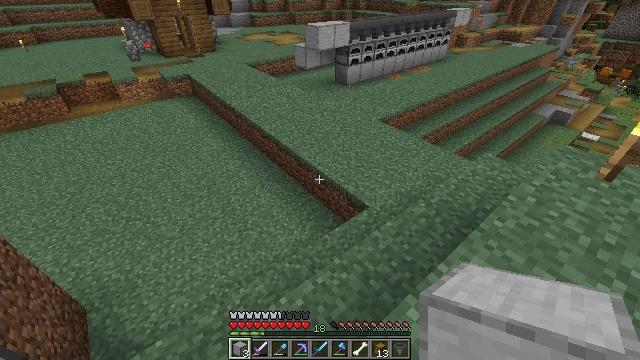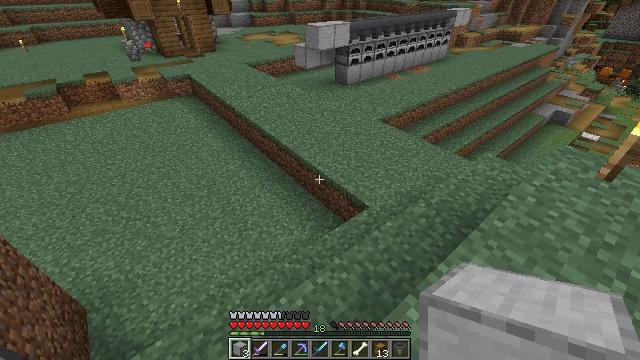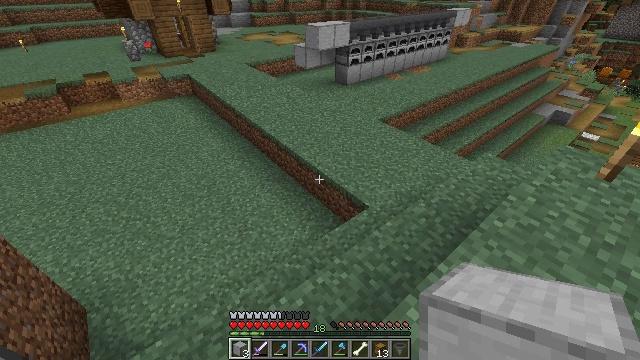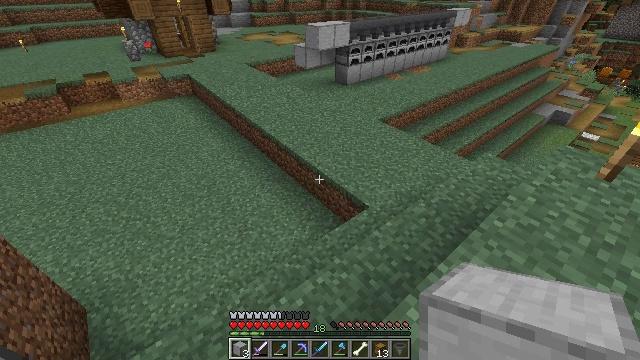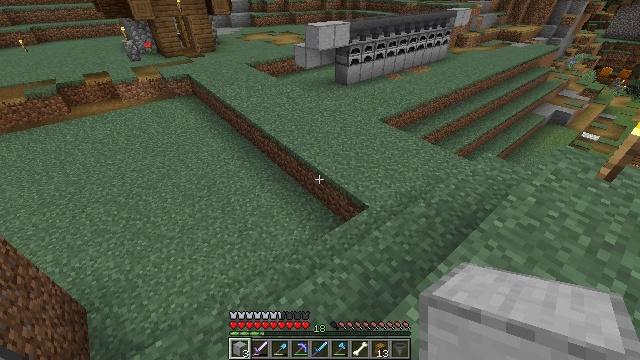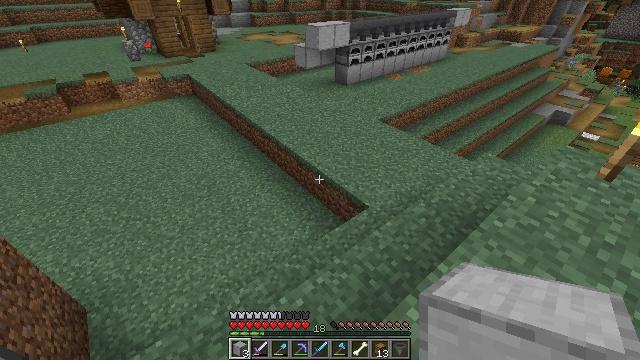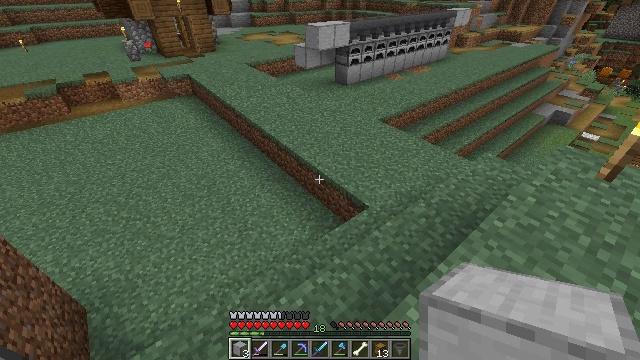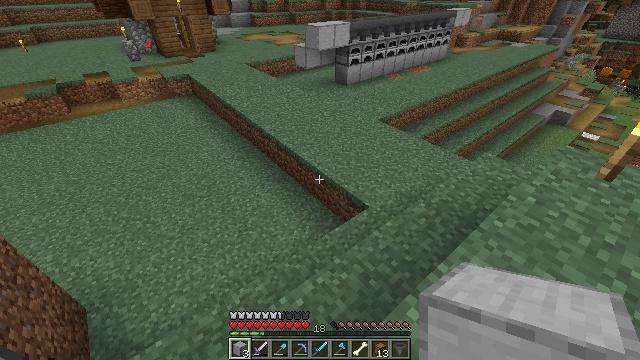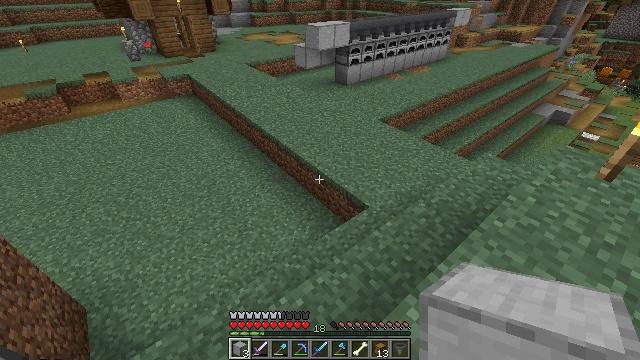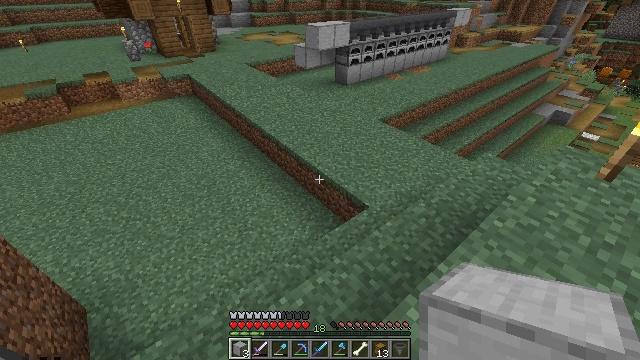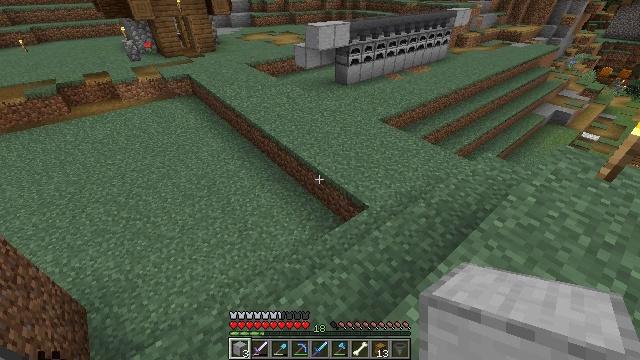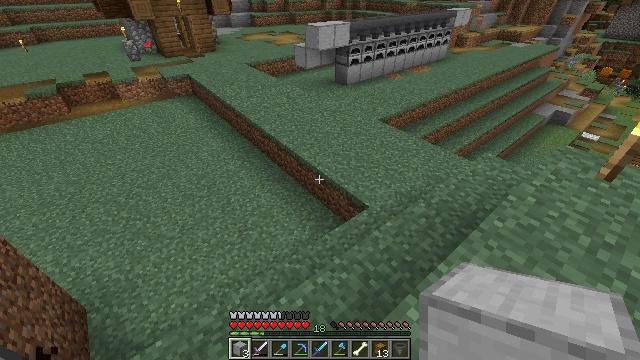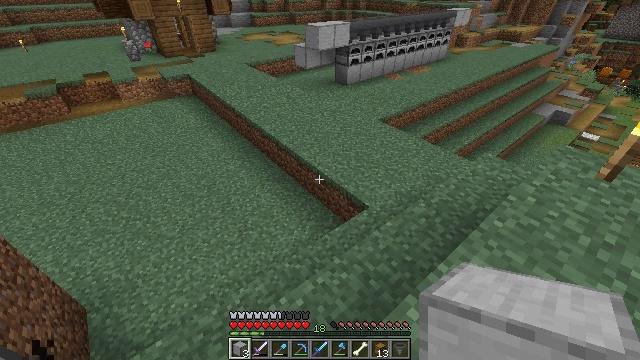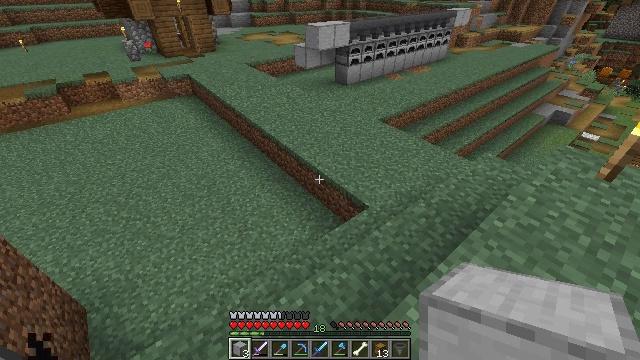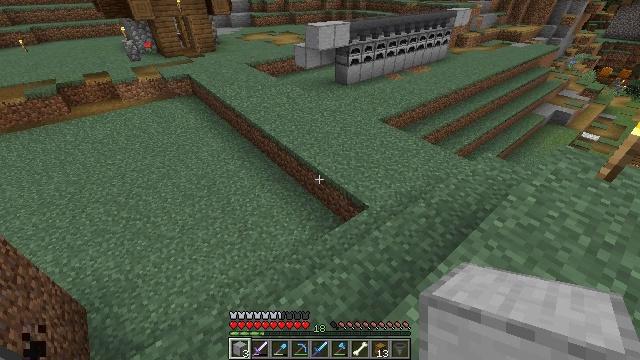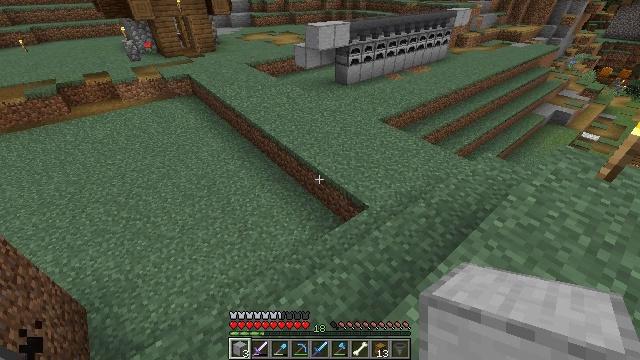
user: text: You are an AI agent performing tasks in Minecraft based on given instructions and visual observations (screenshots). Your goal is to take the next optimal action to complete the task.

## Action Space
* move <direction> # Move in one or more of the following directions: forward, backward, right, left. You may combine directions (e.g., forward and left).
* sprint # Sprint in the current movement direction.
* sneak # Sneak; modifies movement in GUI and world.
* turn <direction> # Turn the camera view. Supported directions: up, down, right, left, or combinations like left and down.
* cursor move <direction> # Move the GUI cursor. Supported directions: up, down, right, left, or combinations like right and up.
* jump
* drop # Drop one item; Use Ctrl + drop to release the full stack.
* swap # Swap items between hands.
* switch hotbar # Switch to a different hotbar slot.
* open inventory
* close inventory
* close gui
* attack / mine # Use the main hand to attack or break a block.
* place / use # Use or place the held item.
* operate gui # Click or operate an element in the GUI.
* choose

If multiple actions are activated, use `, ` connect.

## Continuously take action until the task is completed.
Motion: motion action
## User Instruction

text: Interact with the furnace to make smooth stone.
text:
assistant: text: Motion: no_op
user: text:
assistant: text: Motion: no_op
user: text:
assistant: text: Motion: no_op
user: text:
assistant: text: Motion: no_op
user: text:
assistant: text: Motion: no_op
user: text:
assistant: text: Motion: no_op
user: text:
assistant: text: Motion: no_op
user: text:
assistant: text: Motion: no_op
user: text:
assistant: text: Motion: no_op
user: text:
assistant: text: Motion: no_op
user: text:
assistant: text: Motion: no_op
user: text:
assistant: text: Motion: no_op
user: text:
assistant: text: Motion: no_op
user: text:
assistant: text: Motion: no_op
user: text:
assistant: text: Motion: no_op
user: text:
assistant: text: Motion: no_op
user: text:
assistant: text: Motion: no_op
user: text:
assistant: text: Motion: no_op
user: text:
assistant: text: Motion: no_op
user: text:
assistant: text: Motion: no_op
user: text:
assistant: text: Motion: no_op
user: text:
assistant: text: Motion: no_op
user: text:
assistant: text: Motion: no_op
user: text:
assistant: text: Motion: no_op
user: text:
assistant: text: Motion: no_op
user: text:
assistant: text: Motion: no_op
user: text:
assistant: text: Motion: no_op
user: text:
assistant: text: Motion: no_op
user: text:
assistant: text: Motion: no_op
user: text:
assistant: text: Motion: no_op